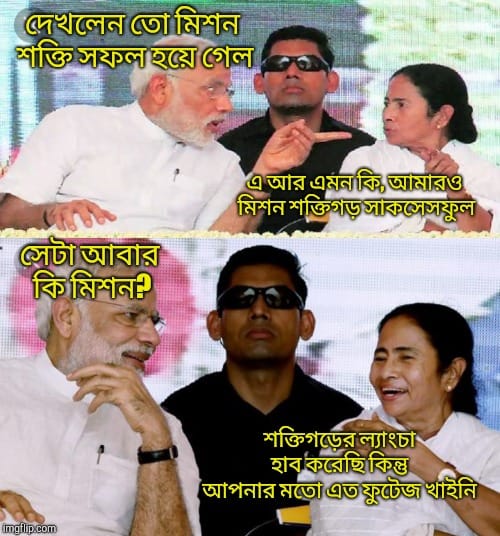
Text: দেখলেন তো মিশন শক্তি সফল হয়ে গেল, এ আর এমন কি, আমারও মিশন শক্তিগড় সাকসেসফুল, সেঁতা আবার কি মিশন? শক্তিগড়ের ল্যাংচা হাব করেছি কিন্তু আপনার মতো এত ফুটেজ খায়নি
Label: Non Hate